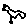
Label: bird